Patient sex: M
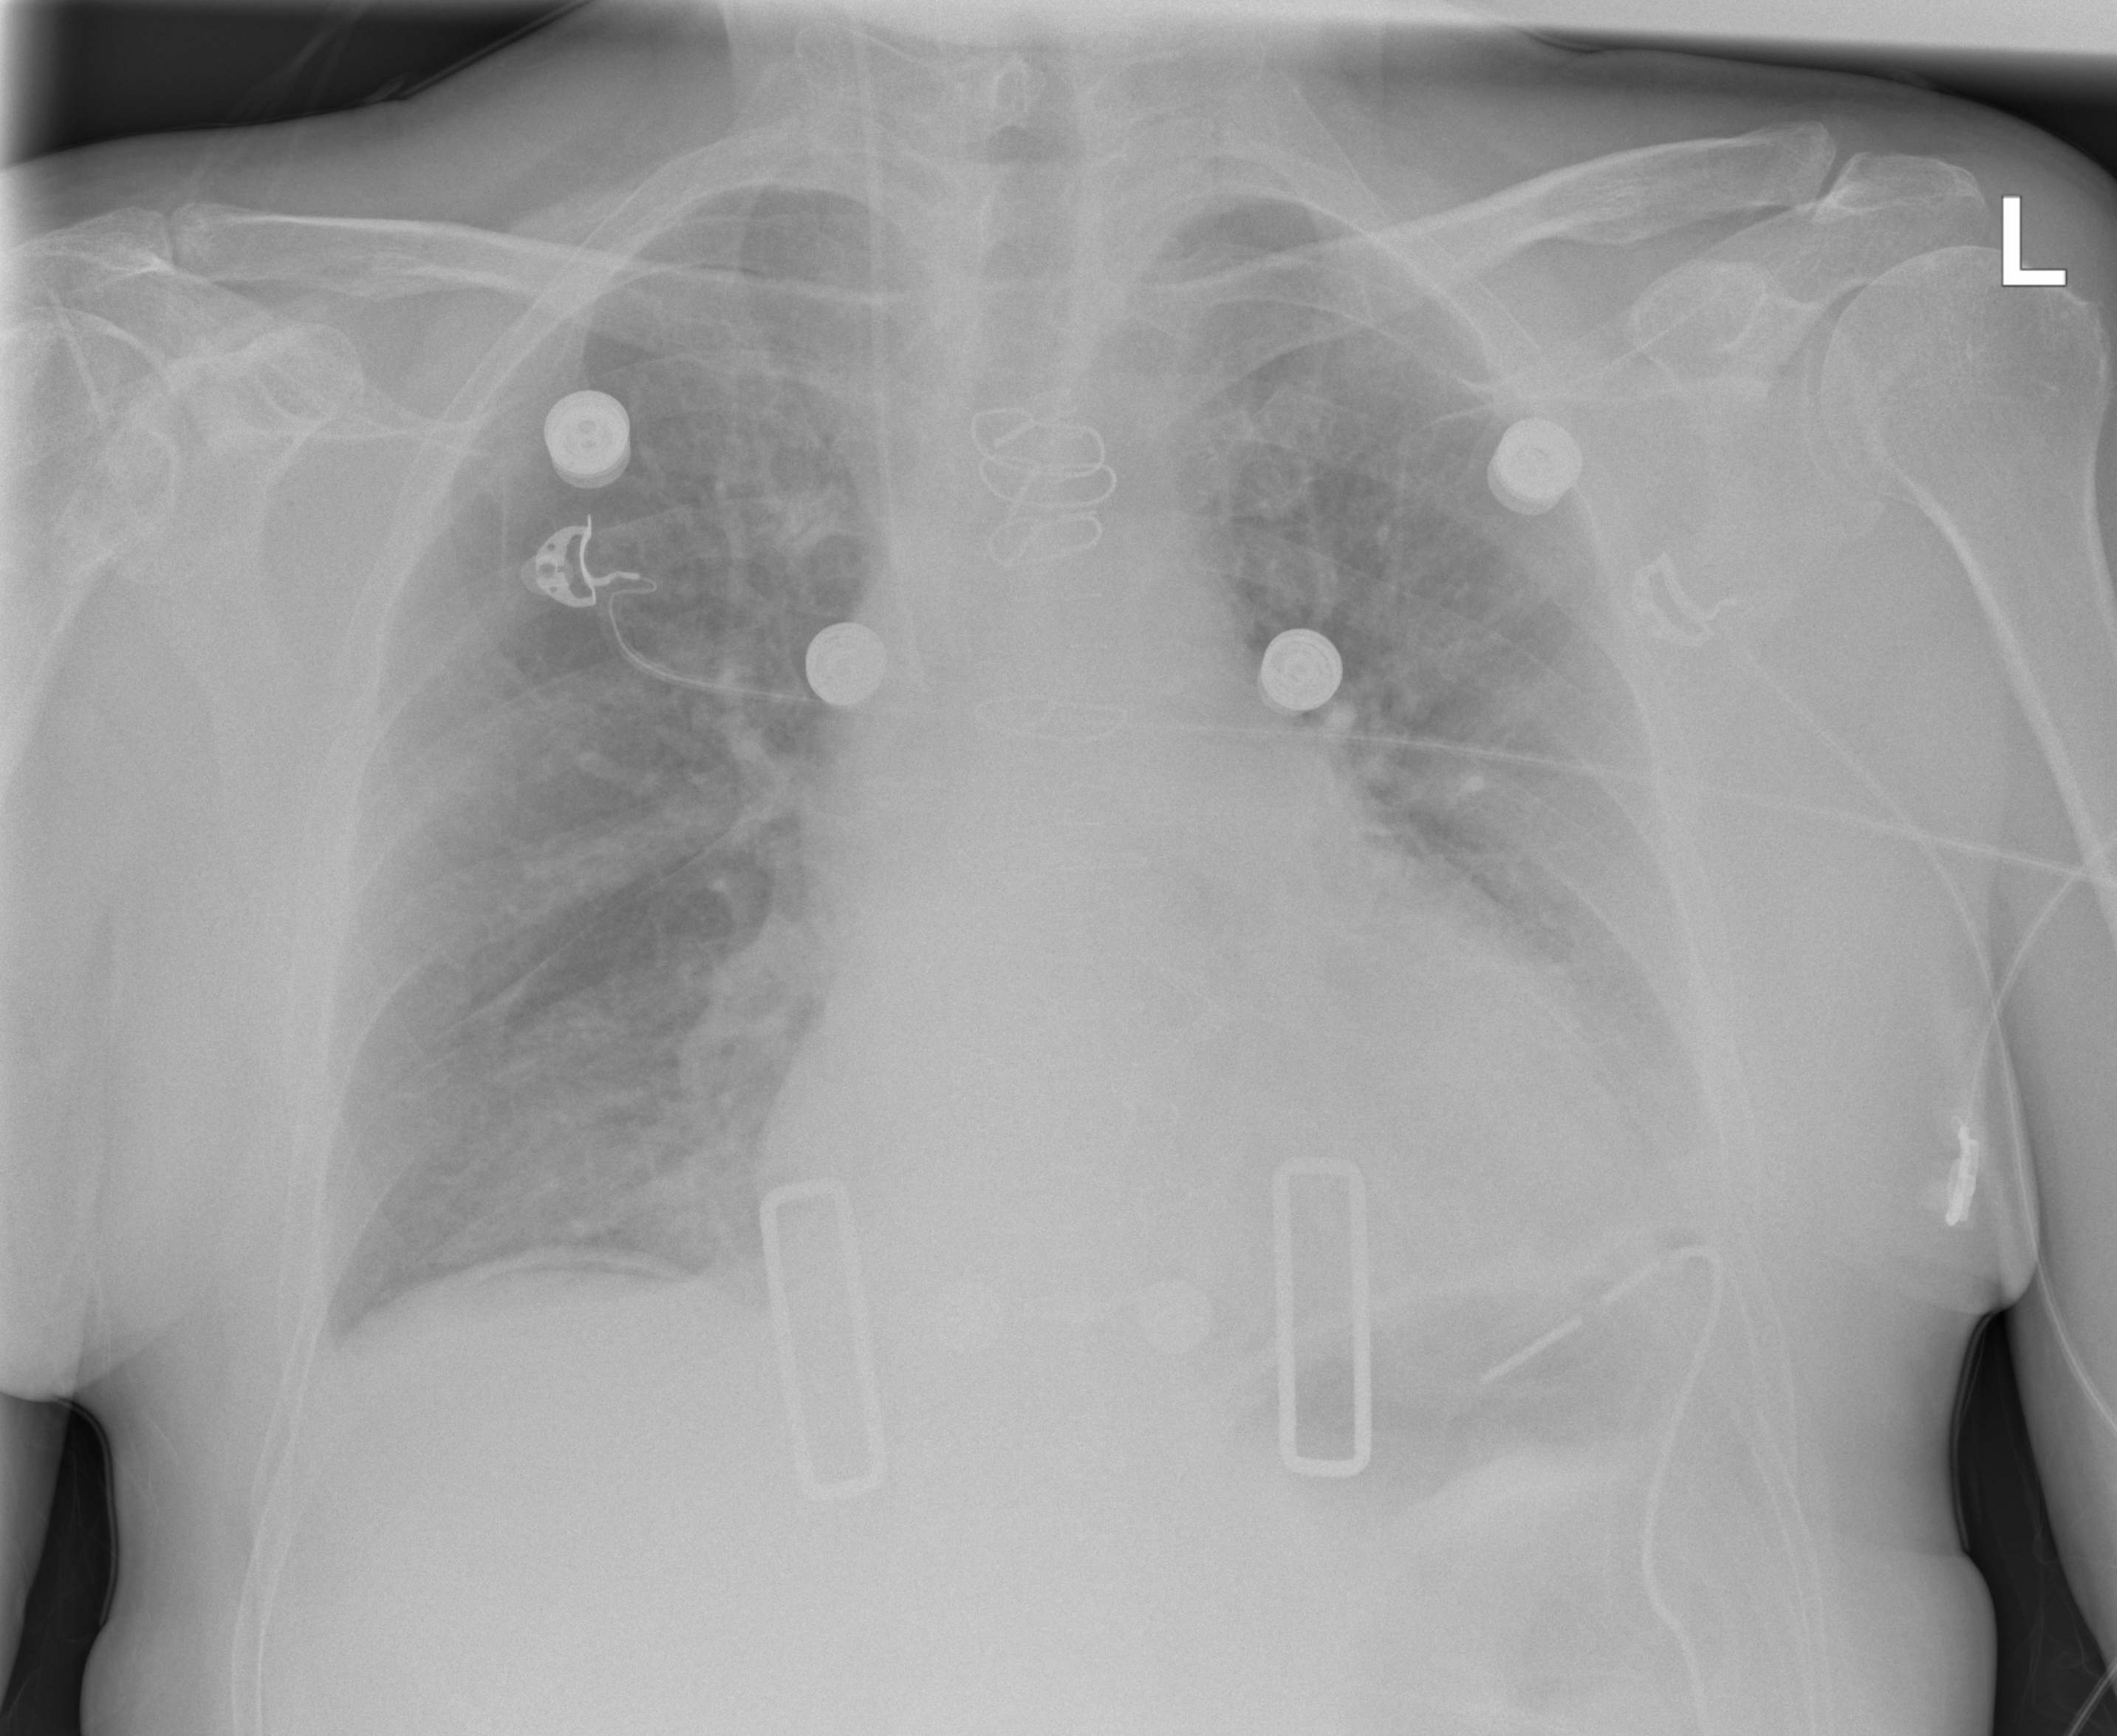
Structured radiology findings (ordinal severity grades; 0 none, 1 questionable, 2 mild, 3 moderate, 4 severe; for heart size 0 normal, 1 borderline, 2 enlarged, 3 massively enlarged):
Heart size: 2
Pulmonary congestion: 2
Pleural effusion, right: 0
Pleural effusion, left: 2
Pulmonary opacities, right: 2
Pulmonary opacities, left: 2
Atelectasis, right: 2
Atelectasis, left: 2